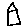
Label: house